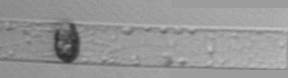
Label: Dactyliosolen_blavyanus